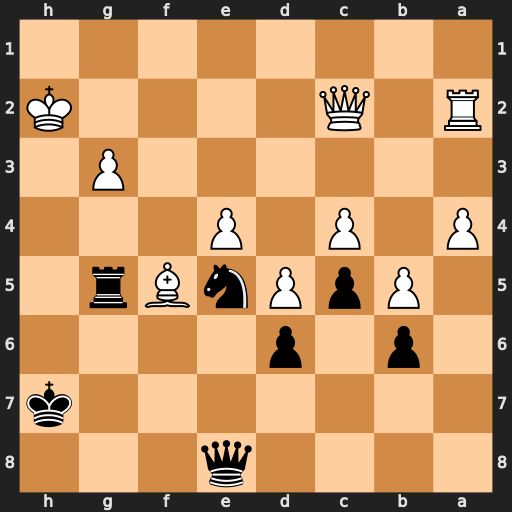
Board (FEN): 4q3/7k/1p1p4/1PpPnBr1/P1P1P3/6P1/R1Q4K/8
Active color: b
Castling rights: -
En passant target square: -
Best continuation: Rxf5 exf5 Ng4+ Kg2 Ne3+ Kf3 Nxc2